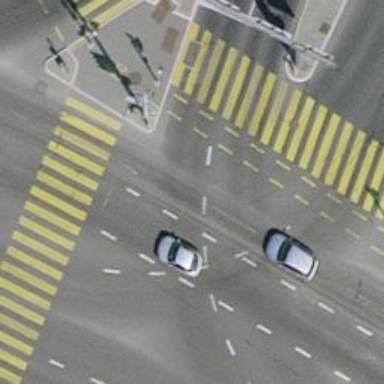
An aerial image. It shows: Road with traffic signals.